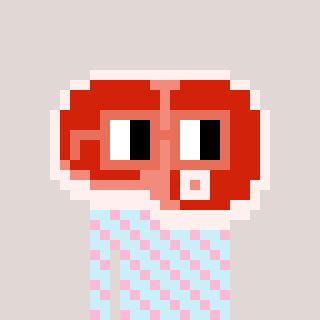
a pixel art character with square orange glasses, a steak-shaped head and a cold-colored body on a warm background